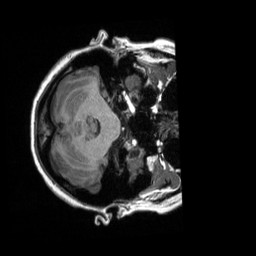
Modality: T1w
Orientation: axial
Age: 20
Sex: female
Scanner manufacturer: siemens
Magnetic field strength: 3 T
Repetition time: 2.3 s
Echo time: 0.00298 s